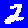
Digit: 2